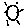
Label: sun